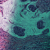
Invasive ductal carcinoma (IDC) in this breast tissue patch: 0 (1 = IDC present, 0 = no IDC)